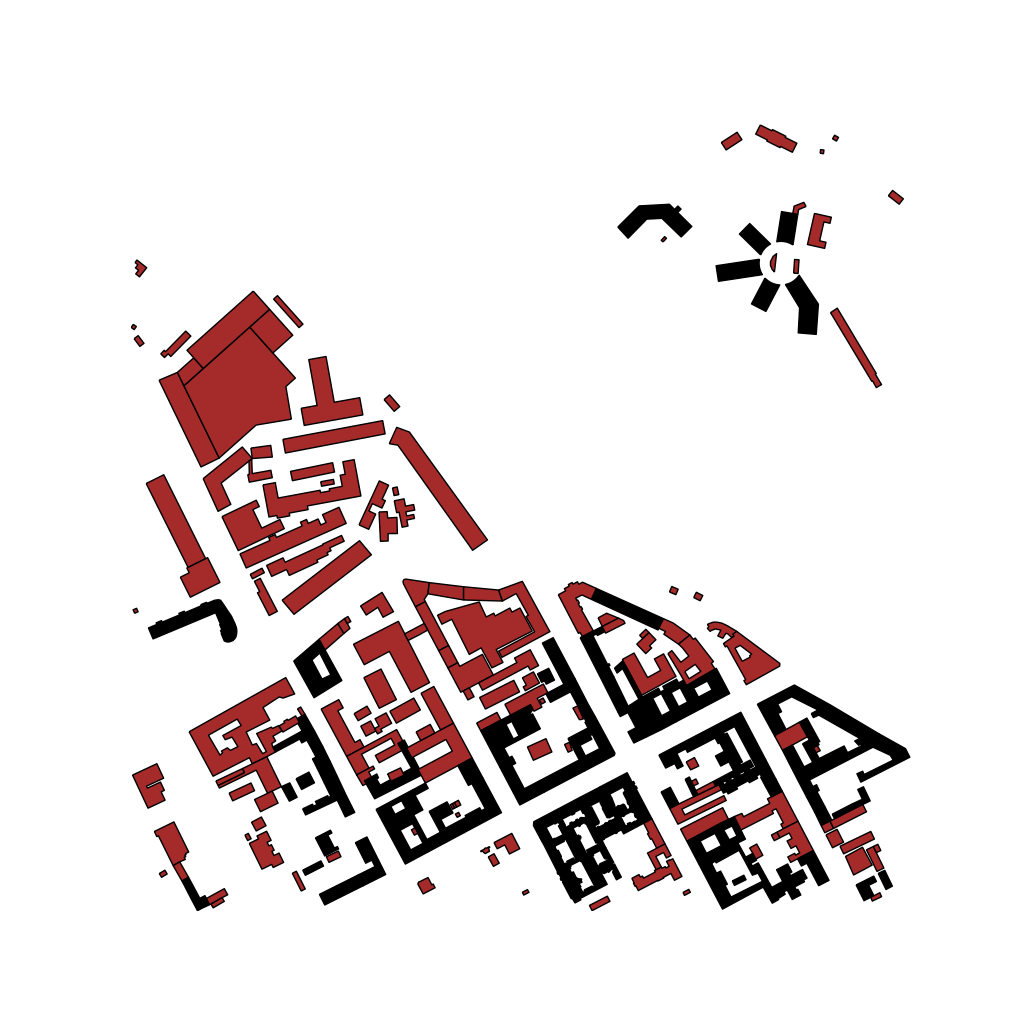
Tags: overhead vector_map, business, industrial, recreation, residential, special, historical, modern, soviet, high_rise, individual_rise, low_rise, medium_rise, density_1, Building, Facility, 1.0 km²